Aerial crown-view tile of a tropical tree (Barro Colorado Island, Panama), acquired 20241112:
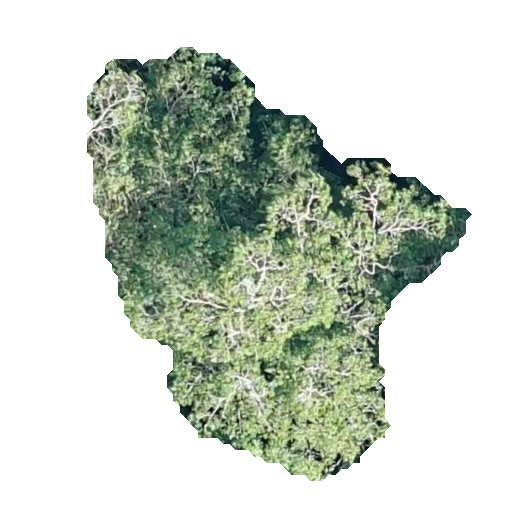
Species: Hura crepitans
GBIF accepted scientific name: Hura crepitans
Crown area: 153.434 m²